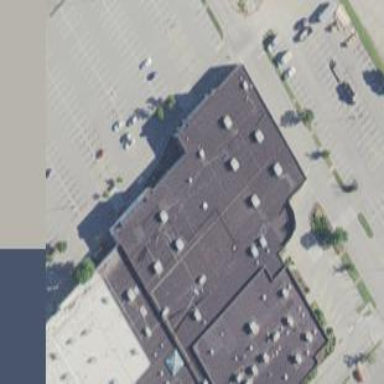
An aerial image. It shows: Retail building.